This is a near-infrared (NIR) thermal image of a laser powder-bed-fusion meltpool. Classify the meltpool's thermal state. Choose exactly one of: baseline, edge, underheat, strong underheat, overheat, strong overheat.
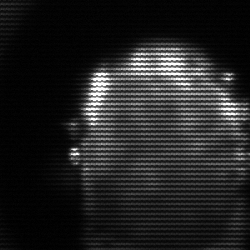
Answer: baseline